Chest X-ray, PA view. Patient: 38 years old, sex F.
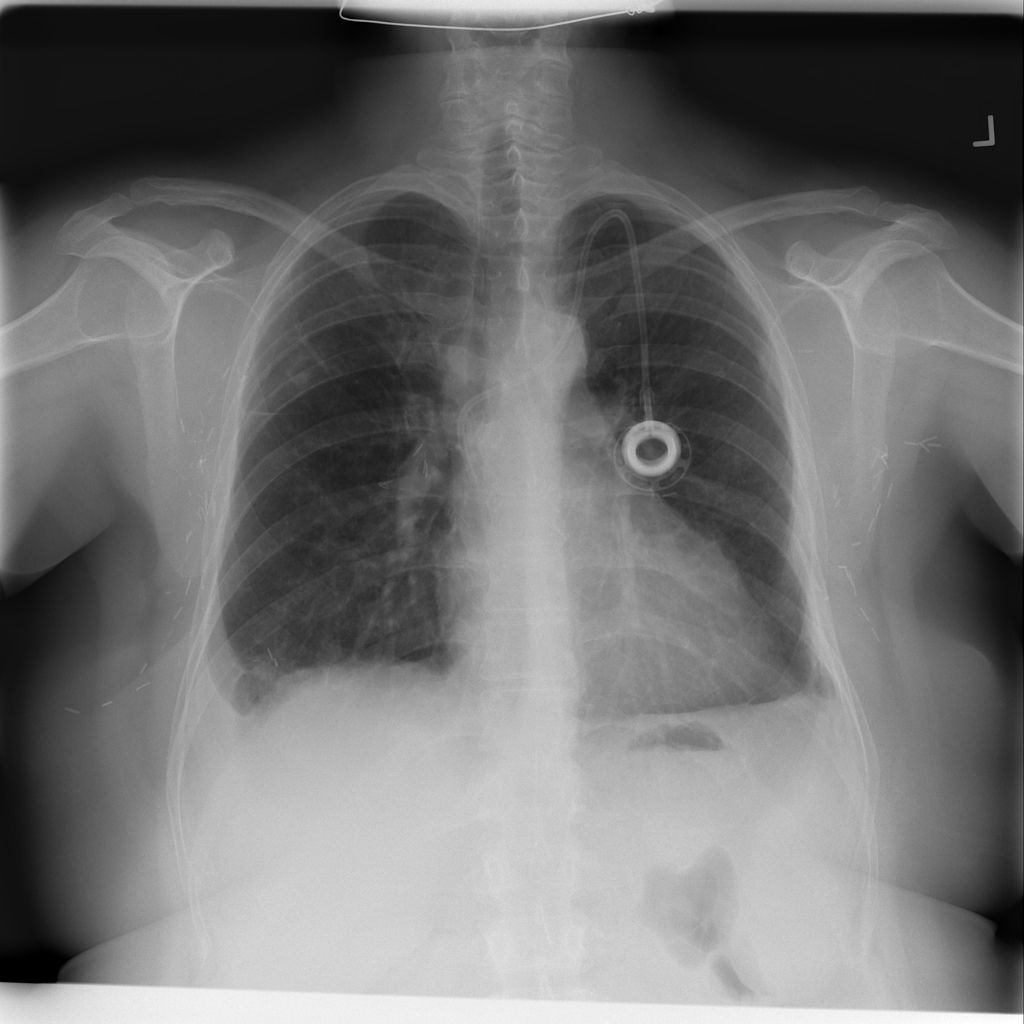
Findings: Effusion